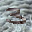
Label: 3